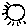
Label: sun